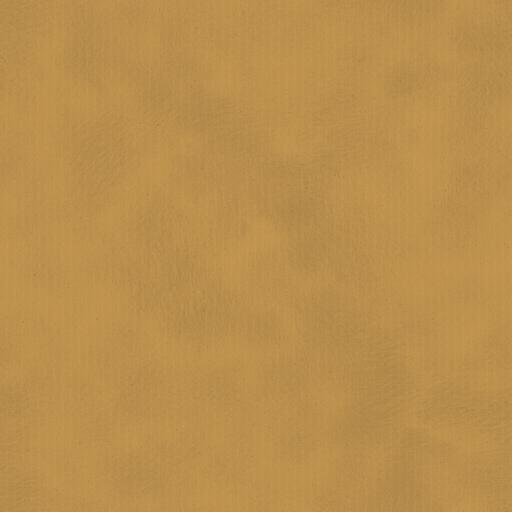
Tags: brown cardboard clean paper smooth